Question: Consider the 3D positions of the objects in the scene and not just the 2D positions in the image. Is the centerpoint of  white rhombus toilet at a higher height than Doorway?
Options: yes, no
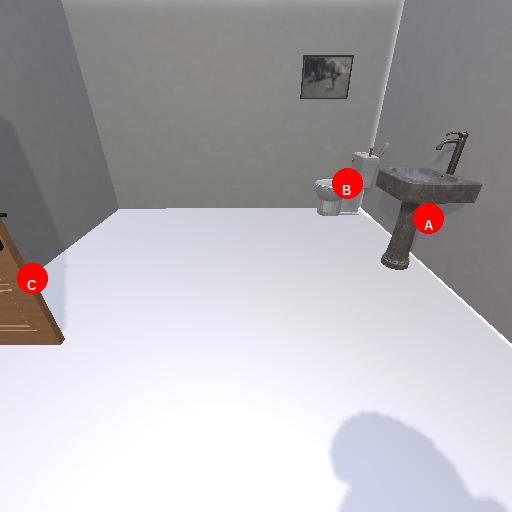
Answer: yes